Current action and preconditions to check: path_clear

Your task: For each precondition in the list above, predict whether it will hold at this action.

Consider the current scene as observed from the mobile robot's camera, and analyze the predicted future states of all dynamic agents (e.g., people, animals, vehicles, or any moving entities) within the NEXT SECOND.

IMPORTANT: Only answer "very likely" if you are absolutely certain—based on strong, clear evidence—that a dynamic agent will violate the precondition in the predicted future state. Do NOT answer "very likely" for unlikely, ambiguous, or low-probability risks.

Ask yourself for each precondition: Is there a high probability, with clear and convincing evidence, that the predicted future states of any dynamic agent will interfere with the predicted future state of the currently executing action within the NEXT SECOND, causing that precondition to fail?

Assess the risk level based on these predictions. Use "likely" or "very likely" if motions create a clear risk of interference.

Use "neutral" or "improbable" if agents are nearby but their predicted paths are clearly diverging or non-conflicting.

Failure Risk Categories: "very improbable", "improbable", "neutral", "likely", "very likely"

Answer Format: Output ONLY the probability_of_failure value from these categories: "very improbable", "improbable", "neutral", "likely", "very likely"

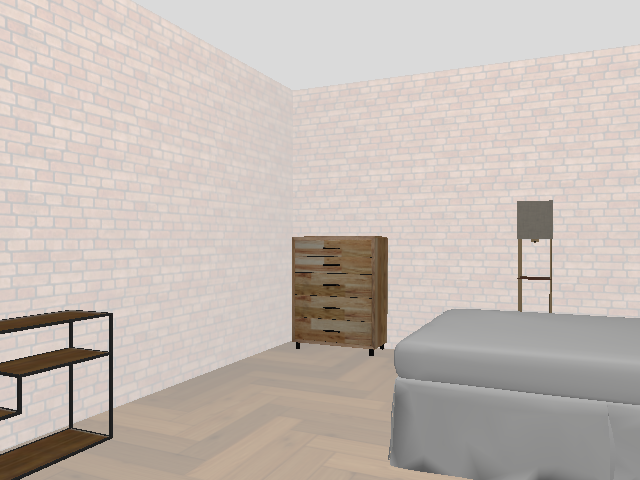

Answer: very improbable